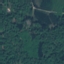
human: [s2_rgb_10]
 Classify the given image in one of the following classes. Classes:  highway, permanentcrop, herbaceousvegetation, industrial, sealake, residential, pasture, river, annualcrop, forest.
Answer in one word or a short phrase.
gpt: Forest